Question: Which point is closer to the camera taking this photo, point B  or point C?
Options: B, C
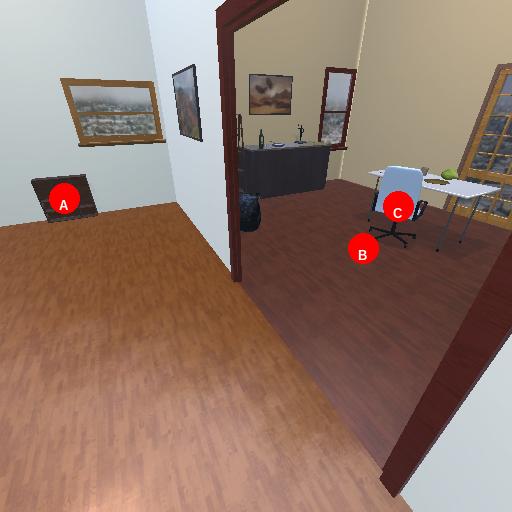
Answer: B